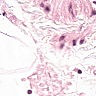
Metastatic tissue present: no